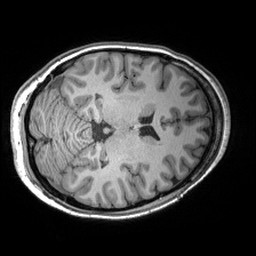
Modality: T1w
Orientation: axial
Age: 24
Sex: female
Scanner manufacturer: siemens
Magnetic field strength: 3 T
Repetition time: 2.53 s
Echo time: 0.00299 s